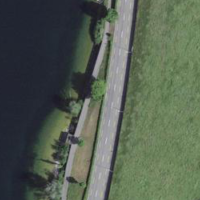
EUNIS habitat code: 57
Species observed at this site:
Corvus corone
Podiceps cristatus
Gallinula chloropus
Cygnus olor
Fulica atra
Larus michahellis
Anas platyrhynchos
Erithacus rubecula
Pica pica
Anser anser
Fringilla coelebs
Aegithalos caudatus
Motacilla alba
Turdus merula